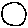
Label: circle